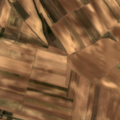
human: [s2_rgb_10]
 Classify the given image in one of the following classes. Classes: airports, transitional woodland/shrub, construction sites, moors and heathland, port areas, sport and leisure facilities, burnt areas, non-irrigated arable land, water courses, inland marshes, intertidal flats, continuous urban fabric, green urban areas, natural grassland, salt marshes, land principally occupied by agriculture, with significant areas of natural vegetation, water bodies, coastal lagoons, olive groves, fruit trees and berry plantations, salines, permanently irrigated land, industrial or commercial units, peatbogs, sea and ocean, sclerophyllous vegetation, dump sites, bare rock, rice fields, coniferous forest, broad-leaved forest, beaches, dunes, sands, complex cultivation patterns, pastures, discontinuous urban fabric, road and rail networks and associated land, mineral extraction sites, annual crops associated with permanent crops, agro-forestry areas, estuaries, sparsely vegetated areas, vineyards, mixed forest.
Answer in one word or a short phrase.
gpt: discontinuous urban fabric, non-irrigated arable land, vineyards